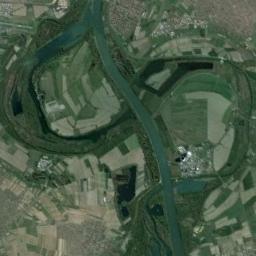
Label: river